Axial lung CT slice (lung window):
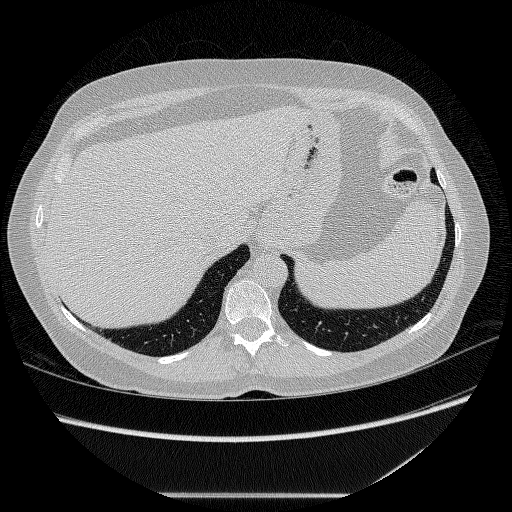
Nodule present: no